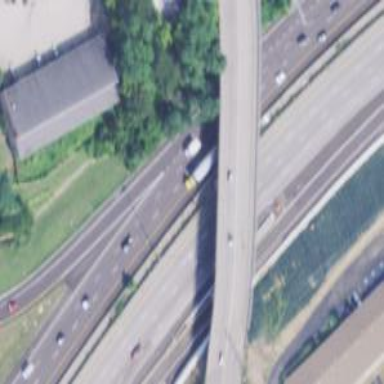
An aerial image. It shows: Motorway junction.